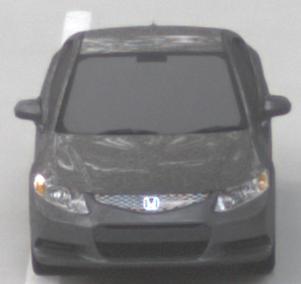
Make: Honda
Model: Civic Limousine 1.8
Detailed model: Civic (IX) Limousine
Model produced from: 2014/05
Model produced until: 2017/06
Doors: 4
Color: gray
Road condition: dry road
Daytime: morning or afternoon
Contrast: low contrast